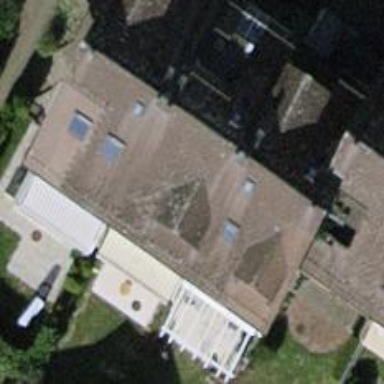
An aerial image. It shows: Terrace building.